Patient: sex M, age 52
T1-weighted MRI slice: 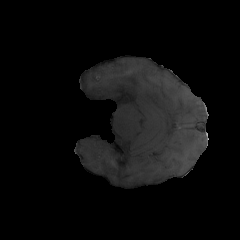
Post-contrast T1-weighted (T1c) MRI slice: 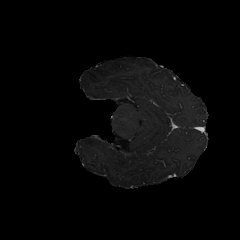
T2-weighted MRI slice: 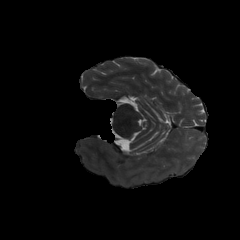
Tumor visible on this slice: no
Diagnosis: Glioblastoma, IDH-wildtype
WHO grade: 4